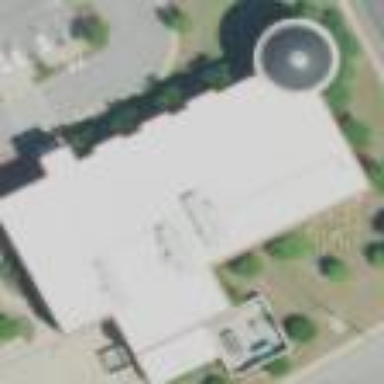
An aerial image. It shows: Building that serves as library.